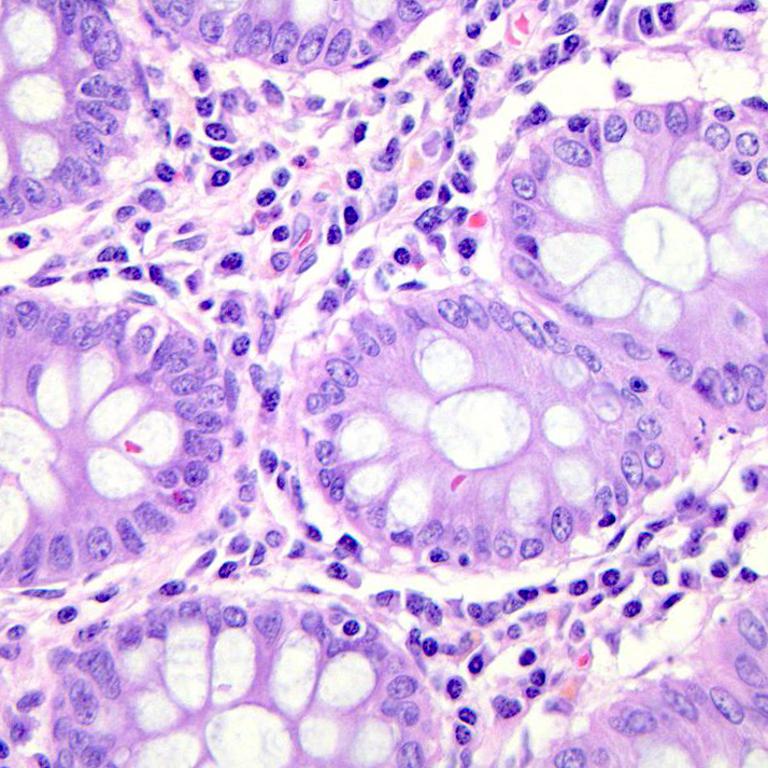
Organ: colon
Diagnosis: benign